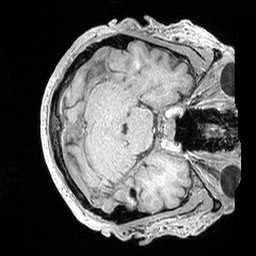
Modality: MP2RAGE
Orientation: axial
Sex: male
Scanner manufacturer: siemens
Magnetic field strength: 3 T
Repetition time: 5 s
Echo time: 0.00292 s